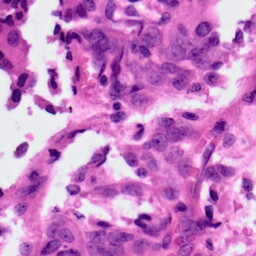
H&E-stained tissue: Ovarian